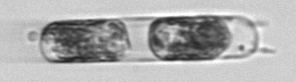
Label: Hemiaulus